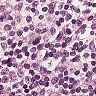
Metastatic tissue present: no